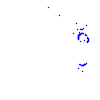
Particle: proton